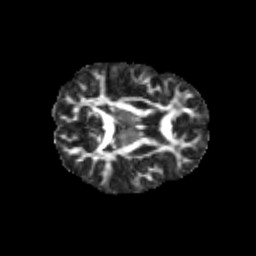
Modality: FA
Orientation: axial
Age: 10
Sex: female
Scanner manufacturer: siemens
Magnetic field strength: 3 T
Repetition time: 3.8 s
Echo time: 0.07 s